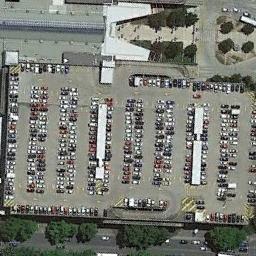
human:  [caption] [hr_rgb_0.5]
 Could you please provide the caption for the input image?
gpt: The parking lot is full of cars next to some trees .

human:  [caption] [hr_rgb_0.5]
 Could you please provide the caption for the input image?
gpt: Seventy percent of the parking spaces in the parking lot are occupied .

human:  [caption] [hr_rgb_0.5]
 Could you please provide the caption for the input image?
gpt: There are many different colored cars in the parking lot .

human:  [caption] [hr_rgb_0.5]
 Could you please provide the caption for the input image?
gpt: The parking lot has lots of cars arranged neatly in lines .

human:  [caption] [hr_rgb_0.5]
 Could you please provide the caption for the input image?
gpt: There are many cars on the parking lot by the roadside .